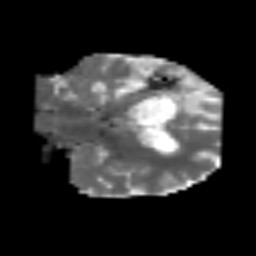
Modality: MD
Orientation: coronal
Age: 67
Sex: male
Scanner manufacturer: siemens
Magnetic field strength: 3 T
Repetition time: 3.2 s
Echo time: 0.081 s